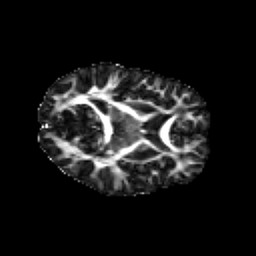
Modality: FA
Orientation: axial
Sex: female
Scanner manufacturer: siemens
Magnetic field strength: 3 T
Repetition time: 5 s
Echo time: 0.071 s